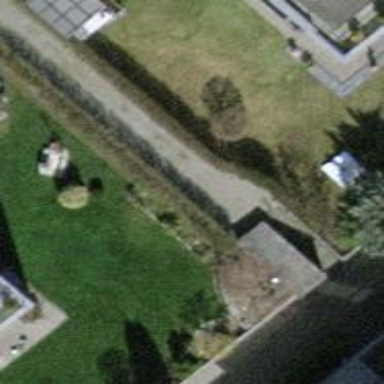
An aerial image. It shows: Concrete steps.